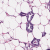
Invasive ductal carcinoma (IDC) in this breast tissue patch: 1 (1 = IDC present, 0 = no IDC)